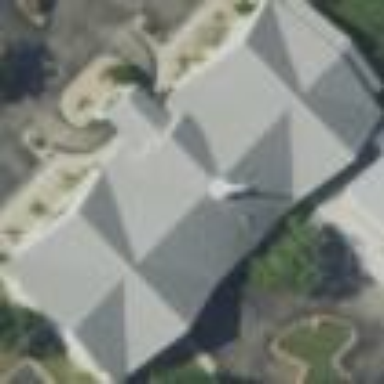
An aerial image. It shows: Building that is place of worship.